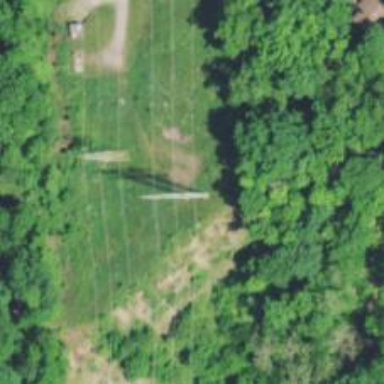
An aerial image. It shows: Lattice structure tower used for power distribution.